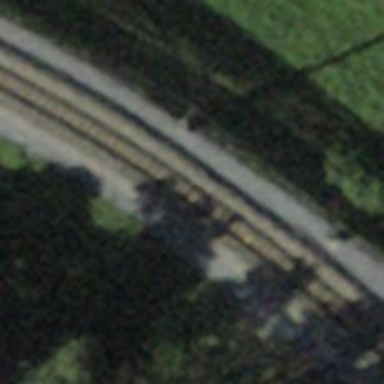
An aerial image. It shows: Narrow-gauge railway track with one electrified contact line.